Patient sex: M
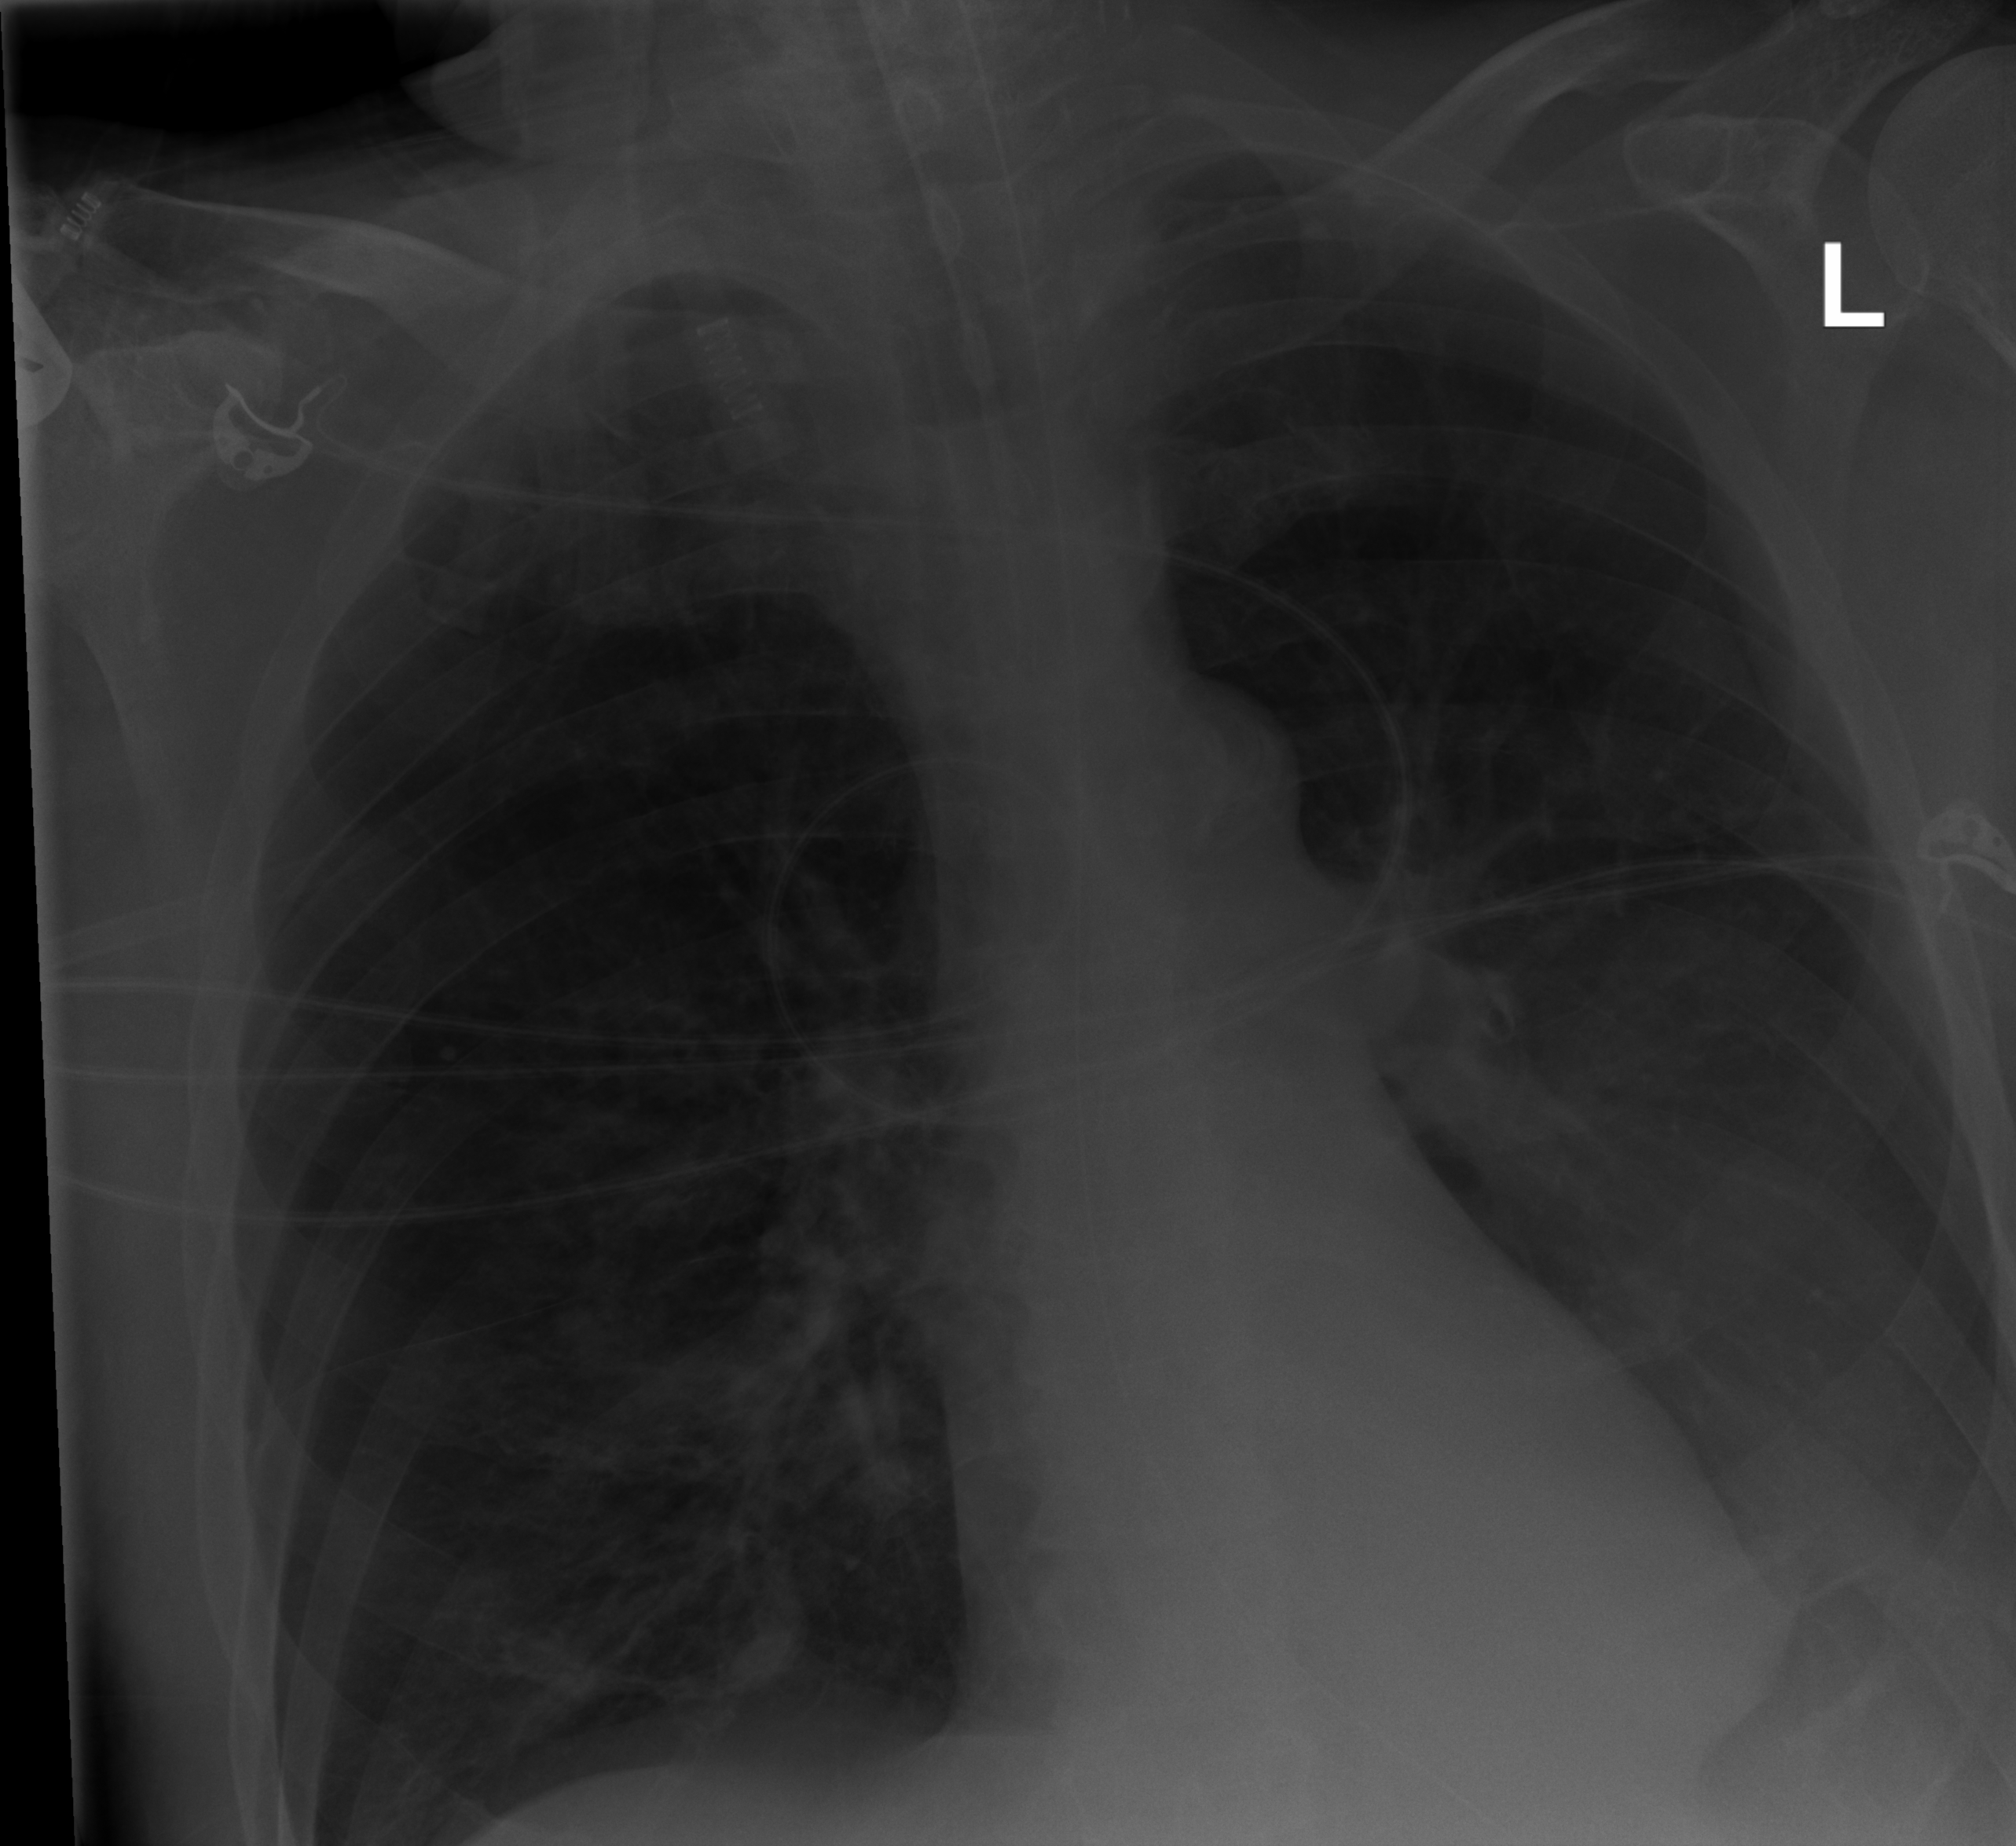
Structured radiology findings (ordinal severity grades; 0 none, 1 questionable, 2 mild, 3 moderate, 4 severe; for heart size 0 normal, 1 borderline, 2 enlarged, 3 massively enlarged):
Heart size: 0
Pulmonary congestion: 2
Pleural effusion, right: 0
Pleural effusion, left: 2
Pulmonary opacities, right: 2
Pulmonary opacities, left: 0
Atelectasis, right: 1
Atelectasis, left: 0